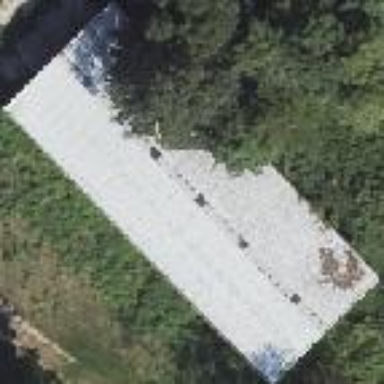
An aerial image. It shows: Shed.